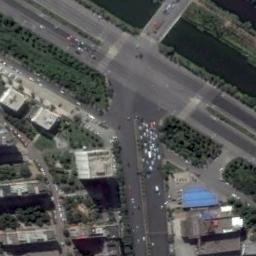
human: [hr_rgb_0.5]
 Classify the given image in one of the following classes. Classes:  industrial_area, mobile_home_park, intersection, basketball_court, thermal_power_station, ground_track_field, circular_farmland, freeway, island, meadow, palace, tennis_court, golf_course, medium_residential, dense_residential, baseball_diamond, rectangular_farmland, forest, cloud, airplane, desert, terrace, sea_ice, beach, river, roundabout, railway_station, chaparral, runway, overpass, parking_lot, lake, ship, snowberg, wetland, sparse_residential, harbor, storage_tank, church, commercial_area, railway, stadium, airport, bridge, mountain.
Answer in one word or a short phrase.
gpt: intersection